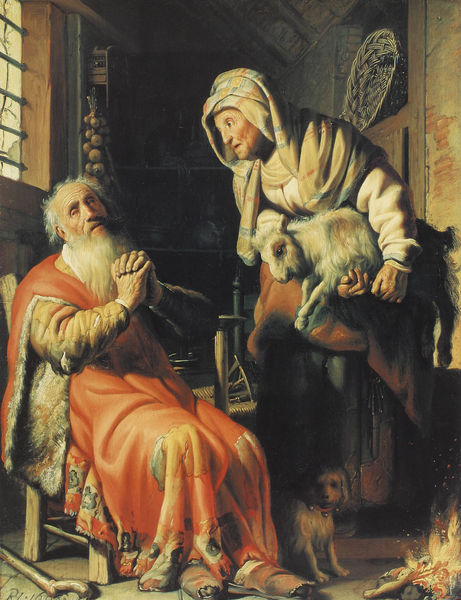
Titel: Der alte Tobias und seine Frau
Künstler: Harmensz van Rijn Rembrandt
Institution: Amsterdam, Rijksmuseum
Schlagwörter: feuer, gemälde, mann, fenster, frau, zimmer, hund, rot, tuch, alt, bart, alte, arm, vollbart, innenraum, niederlande, gitter, interieur, paar, stock, fell, alter mann, stab, flicken, kopftuch, korb, zwiebel, lamm, schaf, alter, religion, beten, gebet, pantoffel, stirnglatze, heilige, wanderstock, inennraum, alte frau, armut, bock, ziege, knoblauch, zwiebeln, graue haare, lagerfeuer, 1600, 1615, zwiebelzopf, löchriger pantoffel, ffkorb